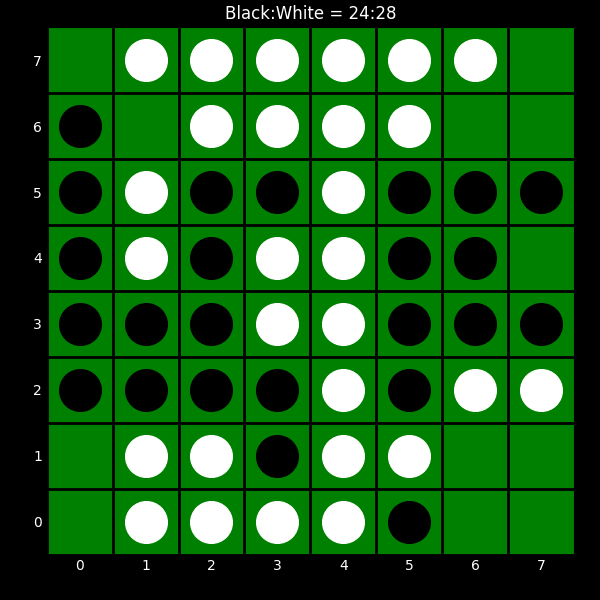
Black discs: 24
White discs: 28